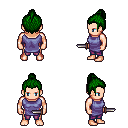
a pixel art fantasy rpg character, male body template, human, light skin, chain tabard jacket, magenta pants, green short topknot hairstyle, dagger, four views (front, back, left, right), 2x2 character sprite sheet, small pixel art, hard edges, no anti-aliasing